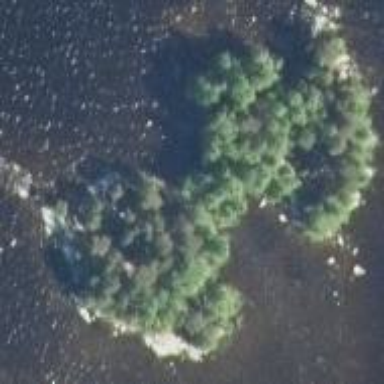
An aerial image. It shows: Islet surrounded by woodland.